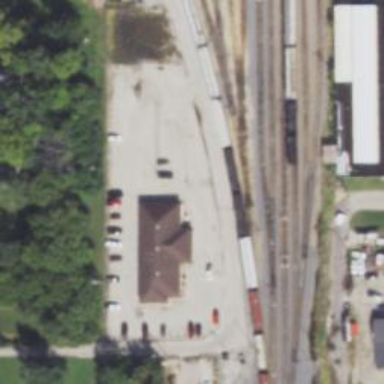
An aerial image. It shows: Industrial area used as railway yard.